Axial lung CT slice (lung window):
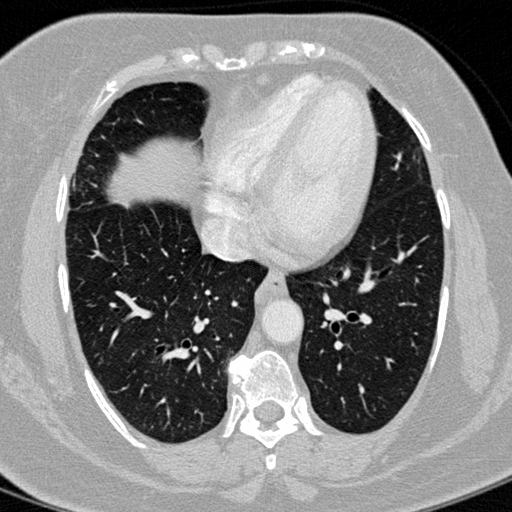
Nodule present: no